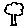
Label: tree